Question: I have these following requirements
An employer MAY log in to a system with their username and password and create a job opportunity.
An applicant MAY log in to a system with their username and password to view the job opportunity.
- 'employer''employer_id,name,role'- 'applicant''applicant_id,DOB,Name'- 'jobOpportunity''JobId,Title,Description'
This is the diagram I came up with.

Transforming the diagram to sql script:
<URL>
I am not really sure I am writing the script and drawing the diagram correctly according to the requirements.
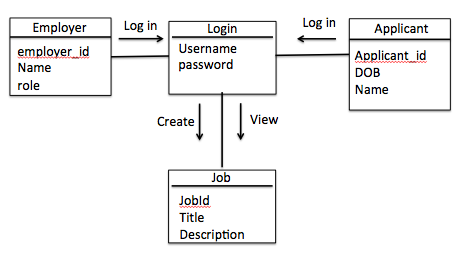
Answer: The keying on the Login table doesn't look correct, i.e.:
'''
CREATE TABLE Login(
(employer_id,applicant_id) INT PRIMARY KEY NOT NULL,
-- Username + password OK
FOREIGN KEY(applicant_id) REFERENCES Applicant(applicant_id));
FOREIGN KEY(employer_id) REFERENCES Employer(employer_id));
'''
Since a login will either be an employer or an applicant, a composite key on both of these makes no sense.
Rather create a surrogate key for the login (e.g. just 'LoginID INT')
It seems like the requirement is pushing you toward an inheritance model between login, employer and applicant. If you do this, the foreign keys will then be switched so that 'employer' and 'applicant' both FK to login.LoginID. You can either create new surrogate primary keys for employer and login, or use the inherited key from login as the primary key for these tables. (i.e. a column can be both a primary key, and a foreign key at the same time.) Here's how I would do this:
'''
CREATE TABLE Login(
(LoginID INT PRIMARY KEY NOT NULL,
username VARCHAR(45) NOT NULL,
password VARCHAR(45) NOT NULL);
CREATE TABLE Employer(
LoginID INT PRIMARY KEY NOT NULL,
name VARCHAR(45) NOT NULL,
ROLE VARCHAR(45) NOT NULL,
FOREIGN KEY(LoginID) REFERENCES Login(LoginID));
CREATE TABLE Applicant(
LoginID INT PRIMARY KEY NOT NULL,
name VARCHAR(45) NOT NULL,
DOB VARCHAR(45) NOT NULL,
FOREIGN KEY(LoginID) REFERENCES Login(LoginID));
CREATE TABLE Job(
(jobId INT PRIMARY KEY NOT NULL,
title VARCHAR(45) NOT NULL,
description VARCHAR(45) NOT NULL,
ListedByEmployerId INT NOT NULL,
FOREIGN KEY(ListedByEmployerId) REFERENCES Employer(LoginID));
'''
Foreign key to 'Employer(LoginID)' of course addresses this.
The requirement doesn't mention anything about allowing an applicant to APPLY for a job, so this isn't modelled.
But if they do, you'll need to allow many applicants to apply for a single job - i.e. a Many:Many junction table.